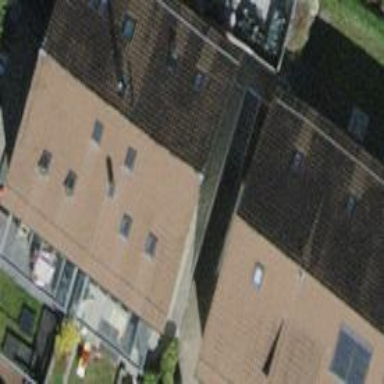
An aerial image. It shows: Building with tiled roof.